Question: I have a simple table with two td's in one row. But for some reason the content in the right td is pushing everything in the left td down. The right td contains an anchor image, and the left a table and a form. I can't for the life of me figure out why this is happening and it's driving me insane. Any help appreciated!

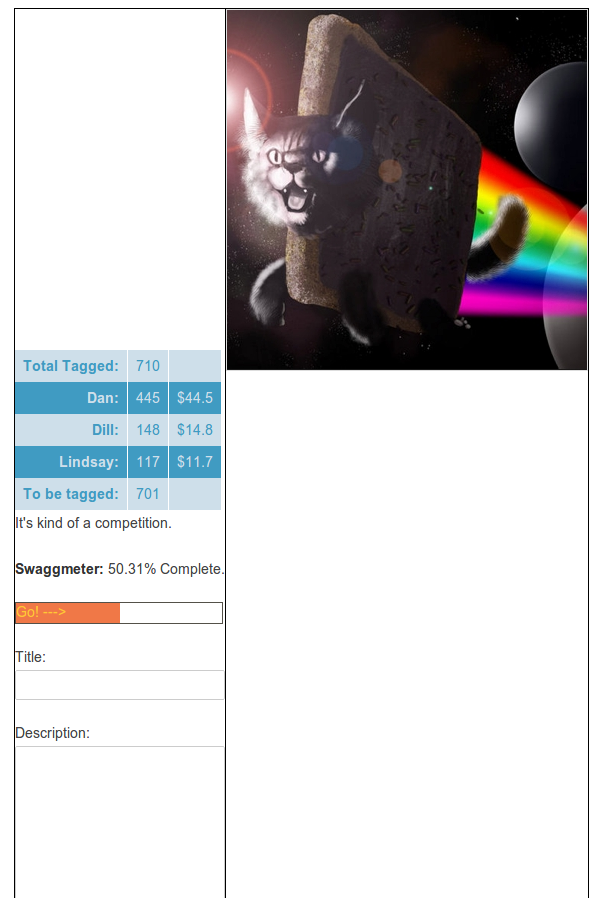
Answer: Could be a couple things.
vertical-align: top could be the culprit
or
the nested items in the first td have a margin or padding that is pushing them down?